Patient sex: M
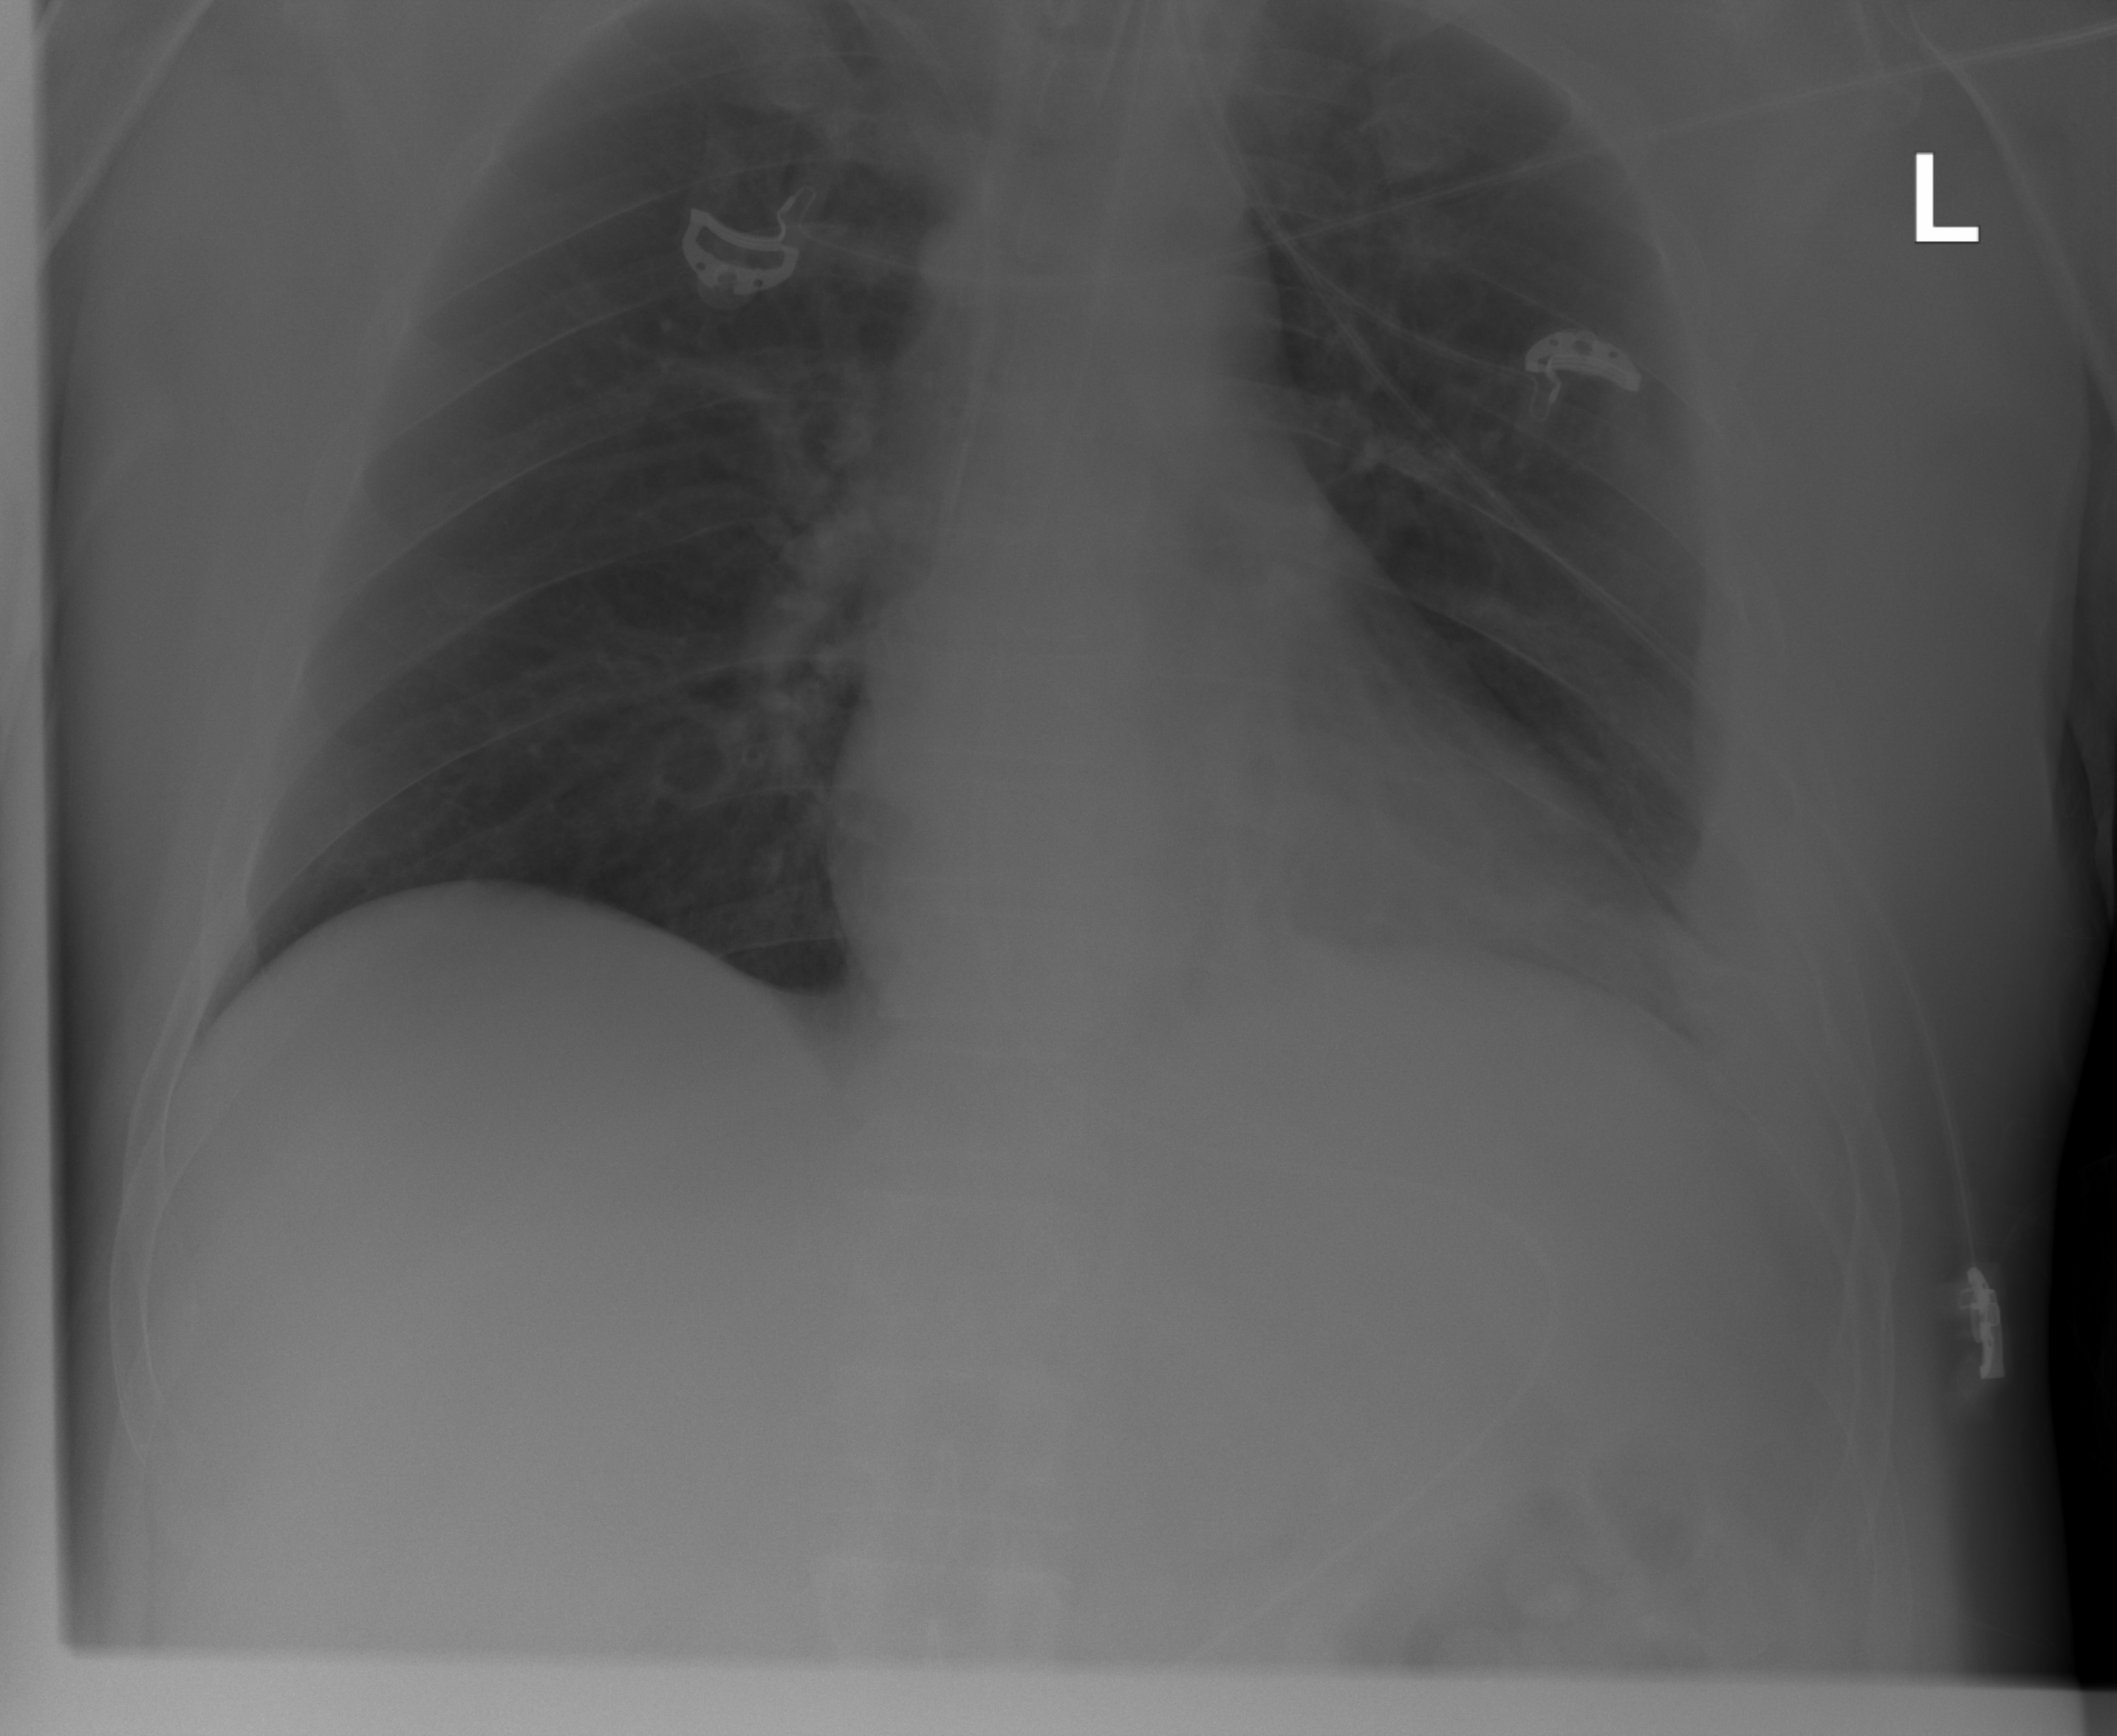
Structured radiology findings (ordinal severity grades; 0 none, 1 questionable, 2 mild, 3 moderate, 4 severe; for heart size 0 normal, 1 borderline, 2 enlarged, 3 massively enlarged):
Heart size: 0
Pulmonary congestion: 0
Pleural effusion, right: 0
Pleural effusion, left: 2
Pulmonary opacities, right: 0
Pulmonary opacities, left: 0
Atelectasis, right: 0
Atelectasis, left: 2